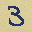
Label: 3